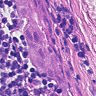
Metastatic tissue present: yes